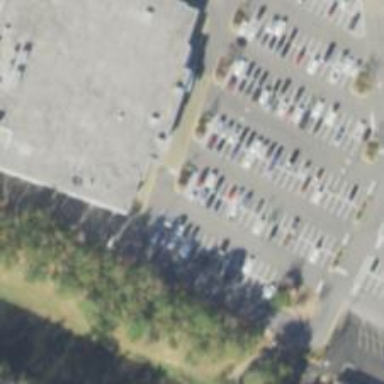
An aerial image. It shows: Parking space is available.